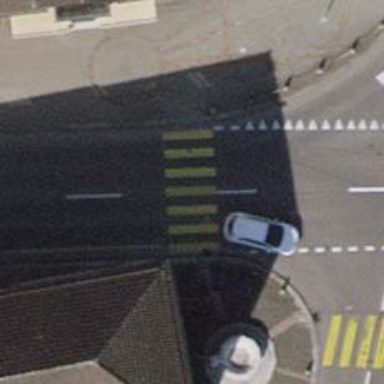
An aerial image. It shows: Marked uncontrolled road crossing.